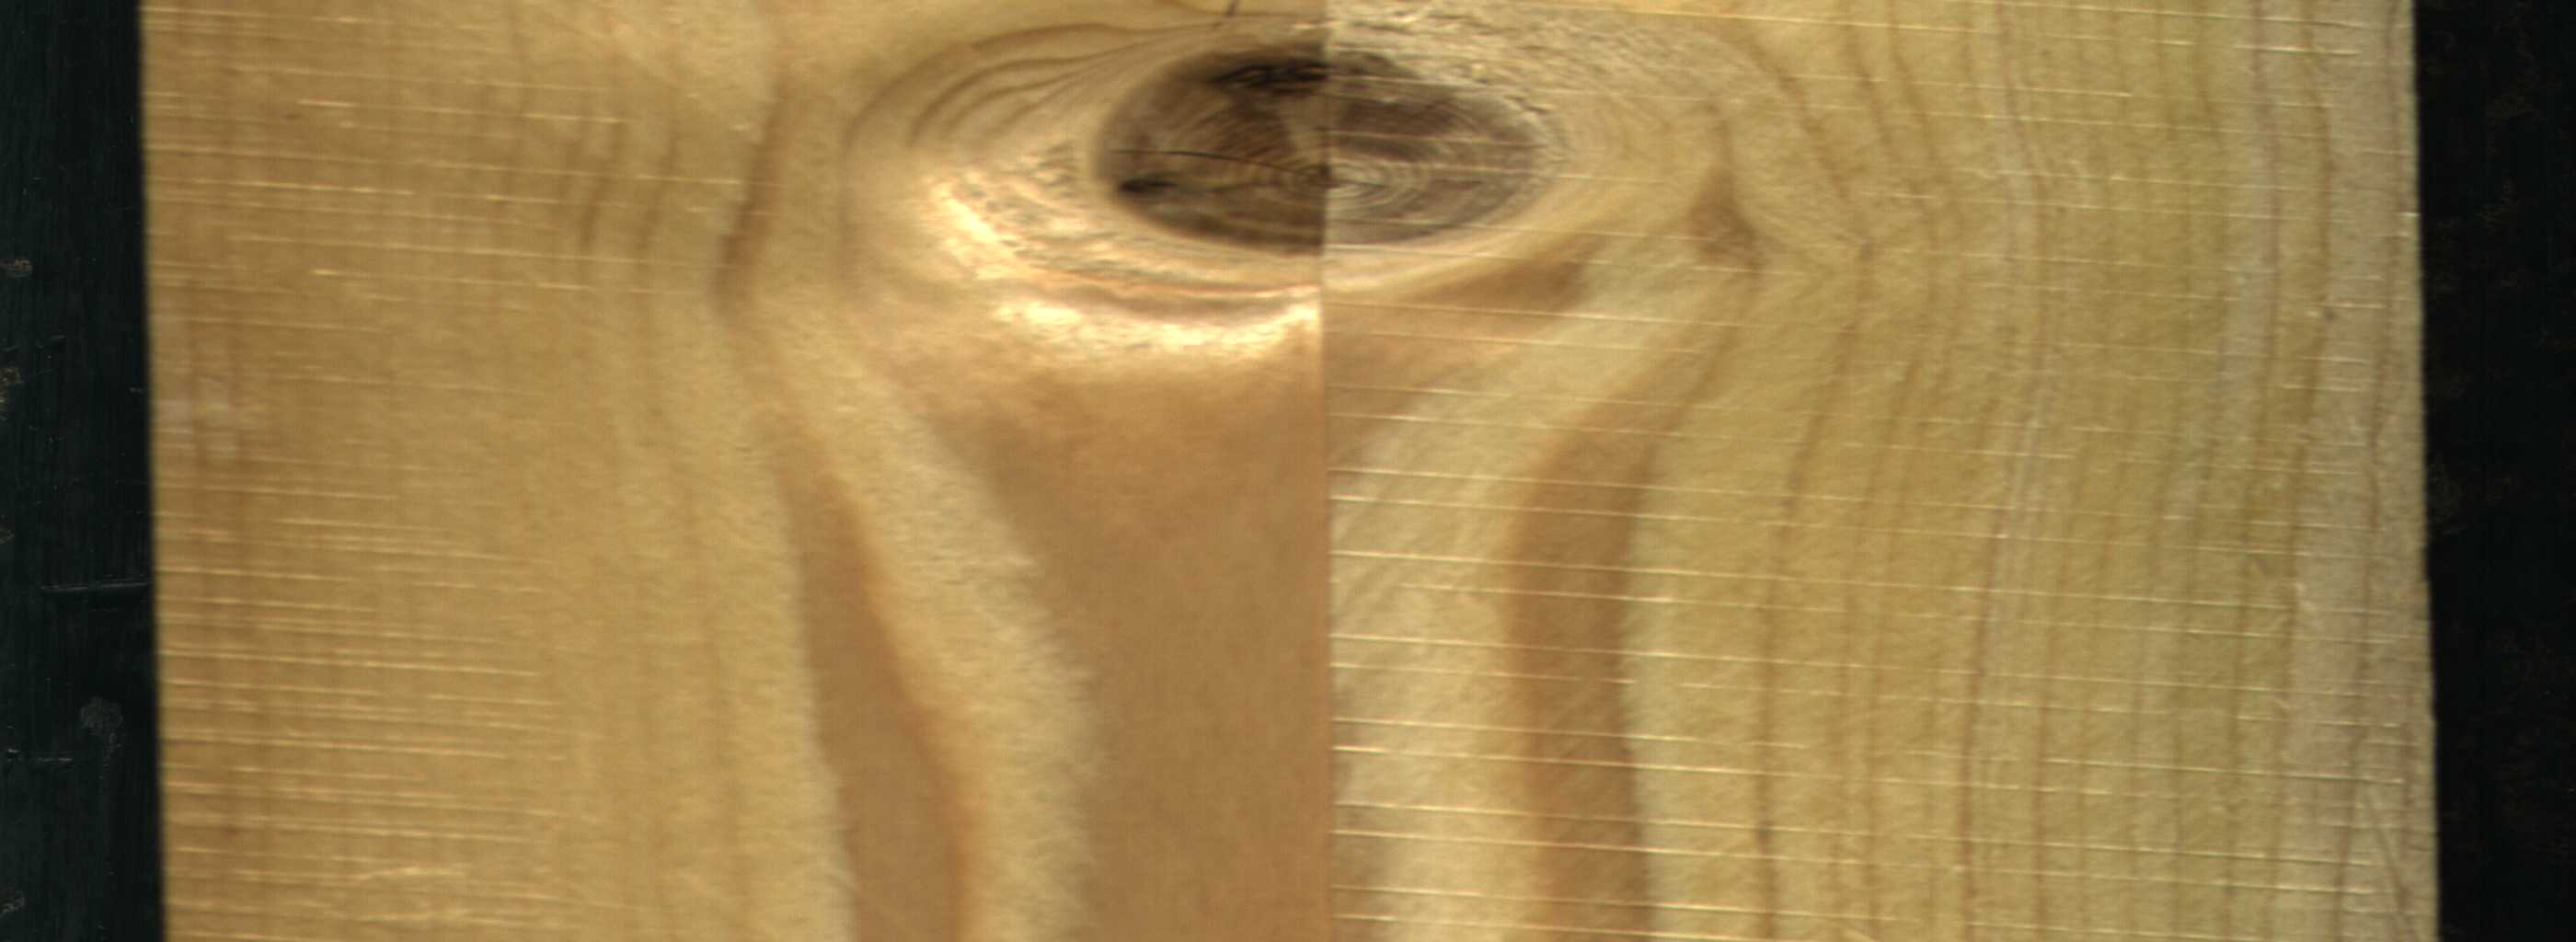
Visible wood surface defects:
Live_Knot